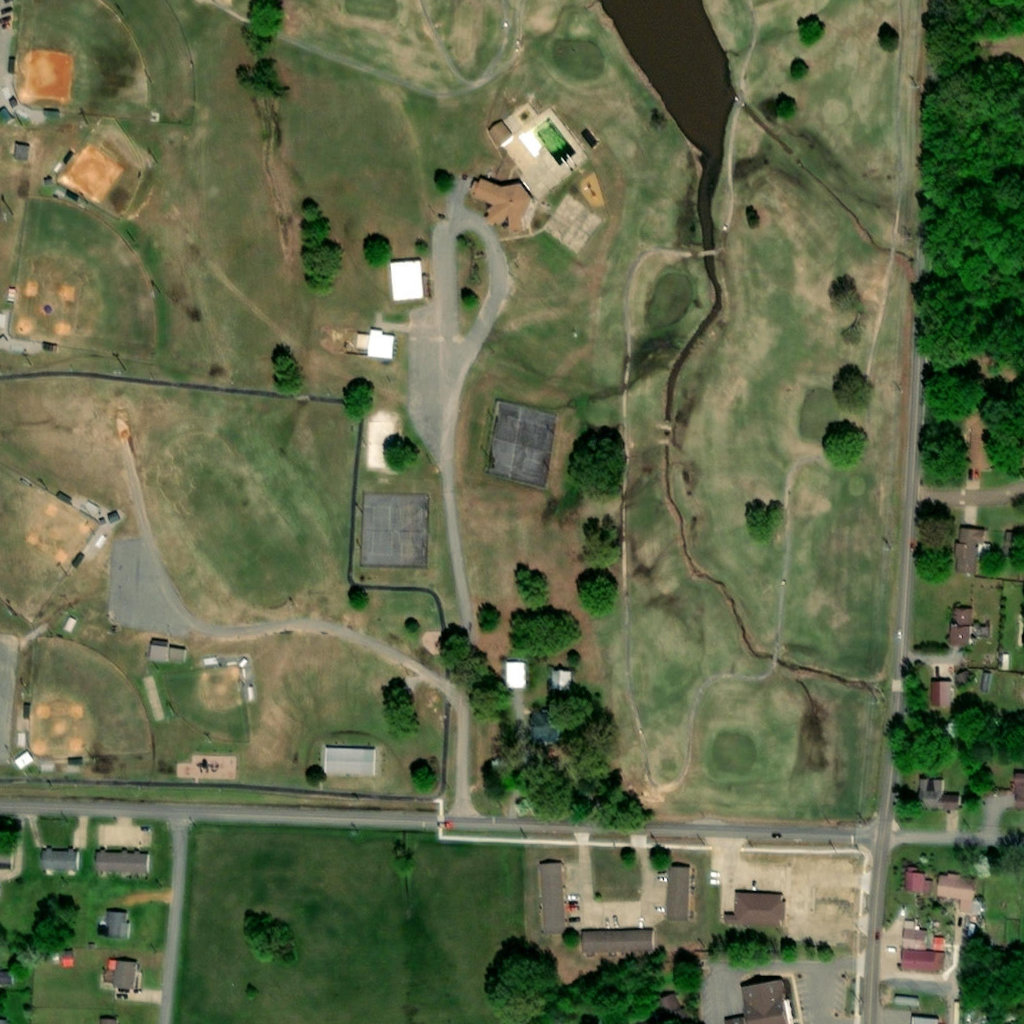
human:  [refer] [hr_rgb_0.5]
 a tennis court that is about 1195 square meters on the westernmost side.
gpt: <box>[[35, 48, 42, 55, 0]]</box>